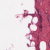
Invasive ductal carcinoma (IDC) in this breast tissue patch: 0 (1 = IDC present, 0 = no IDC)